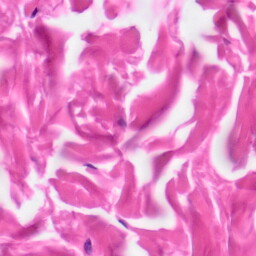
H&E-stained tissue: Skin